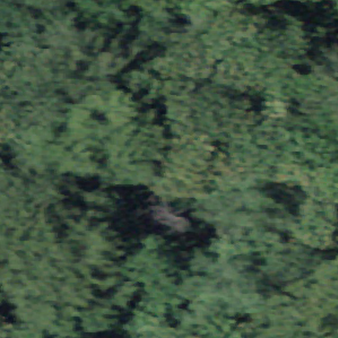
Label: bouldering_area